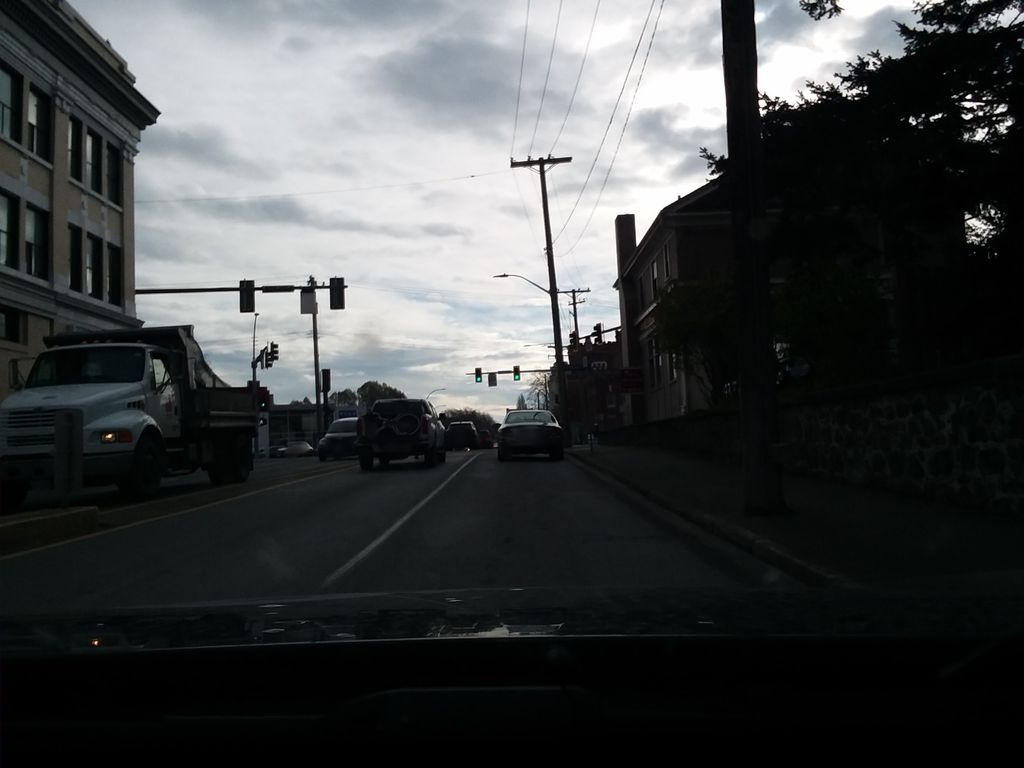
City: victoria